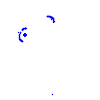
Particle: proton